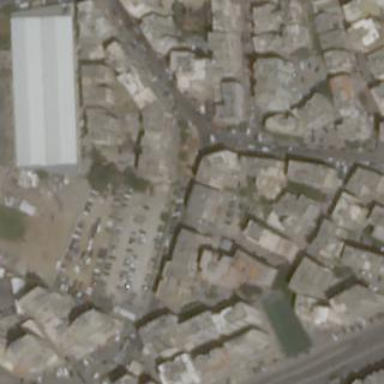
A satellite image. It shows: Parking area with surface.